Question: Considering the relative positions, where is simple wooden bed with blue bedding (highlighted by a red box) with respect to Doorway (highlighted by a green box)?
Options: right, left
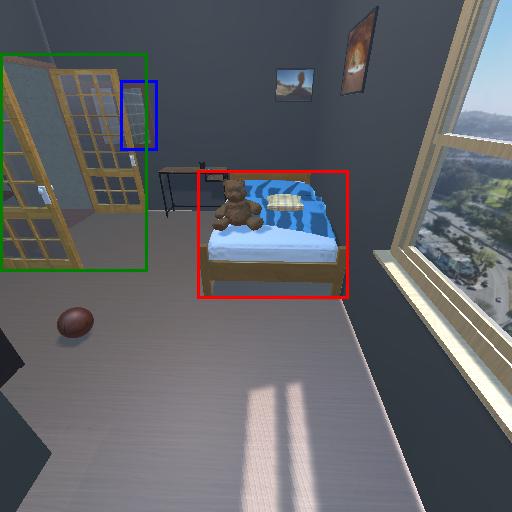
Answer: right